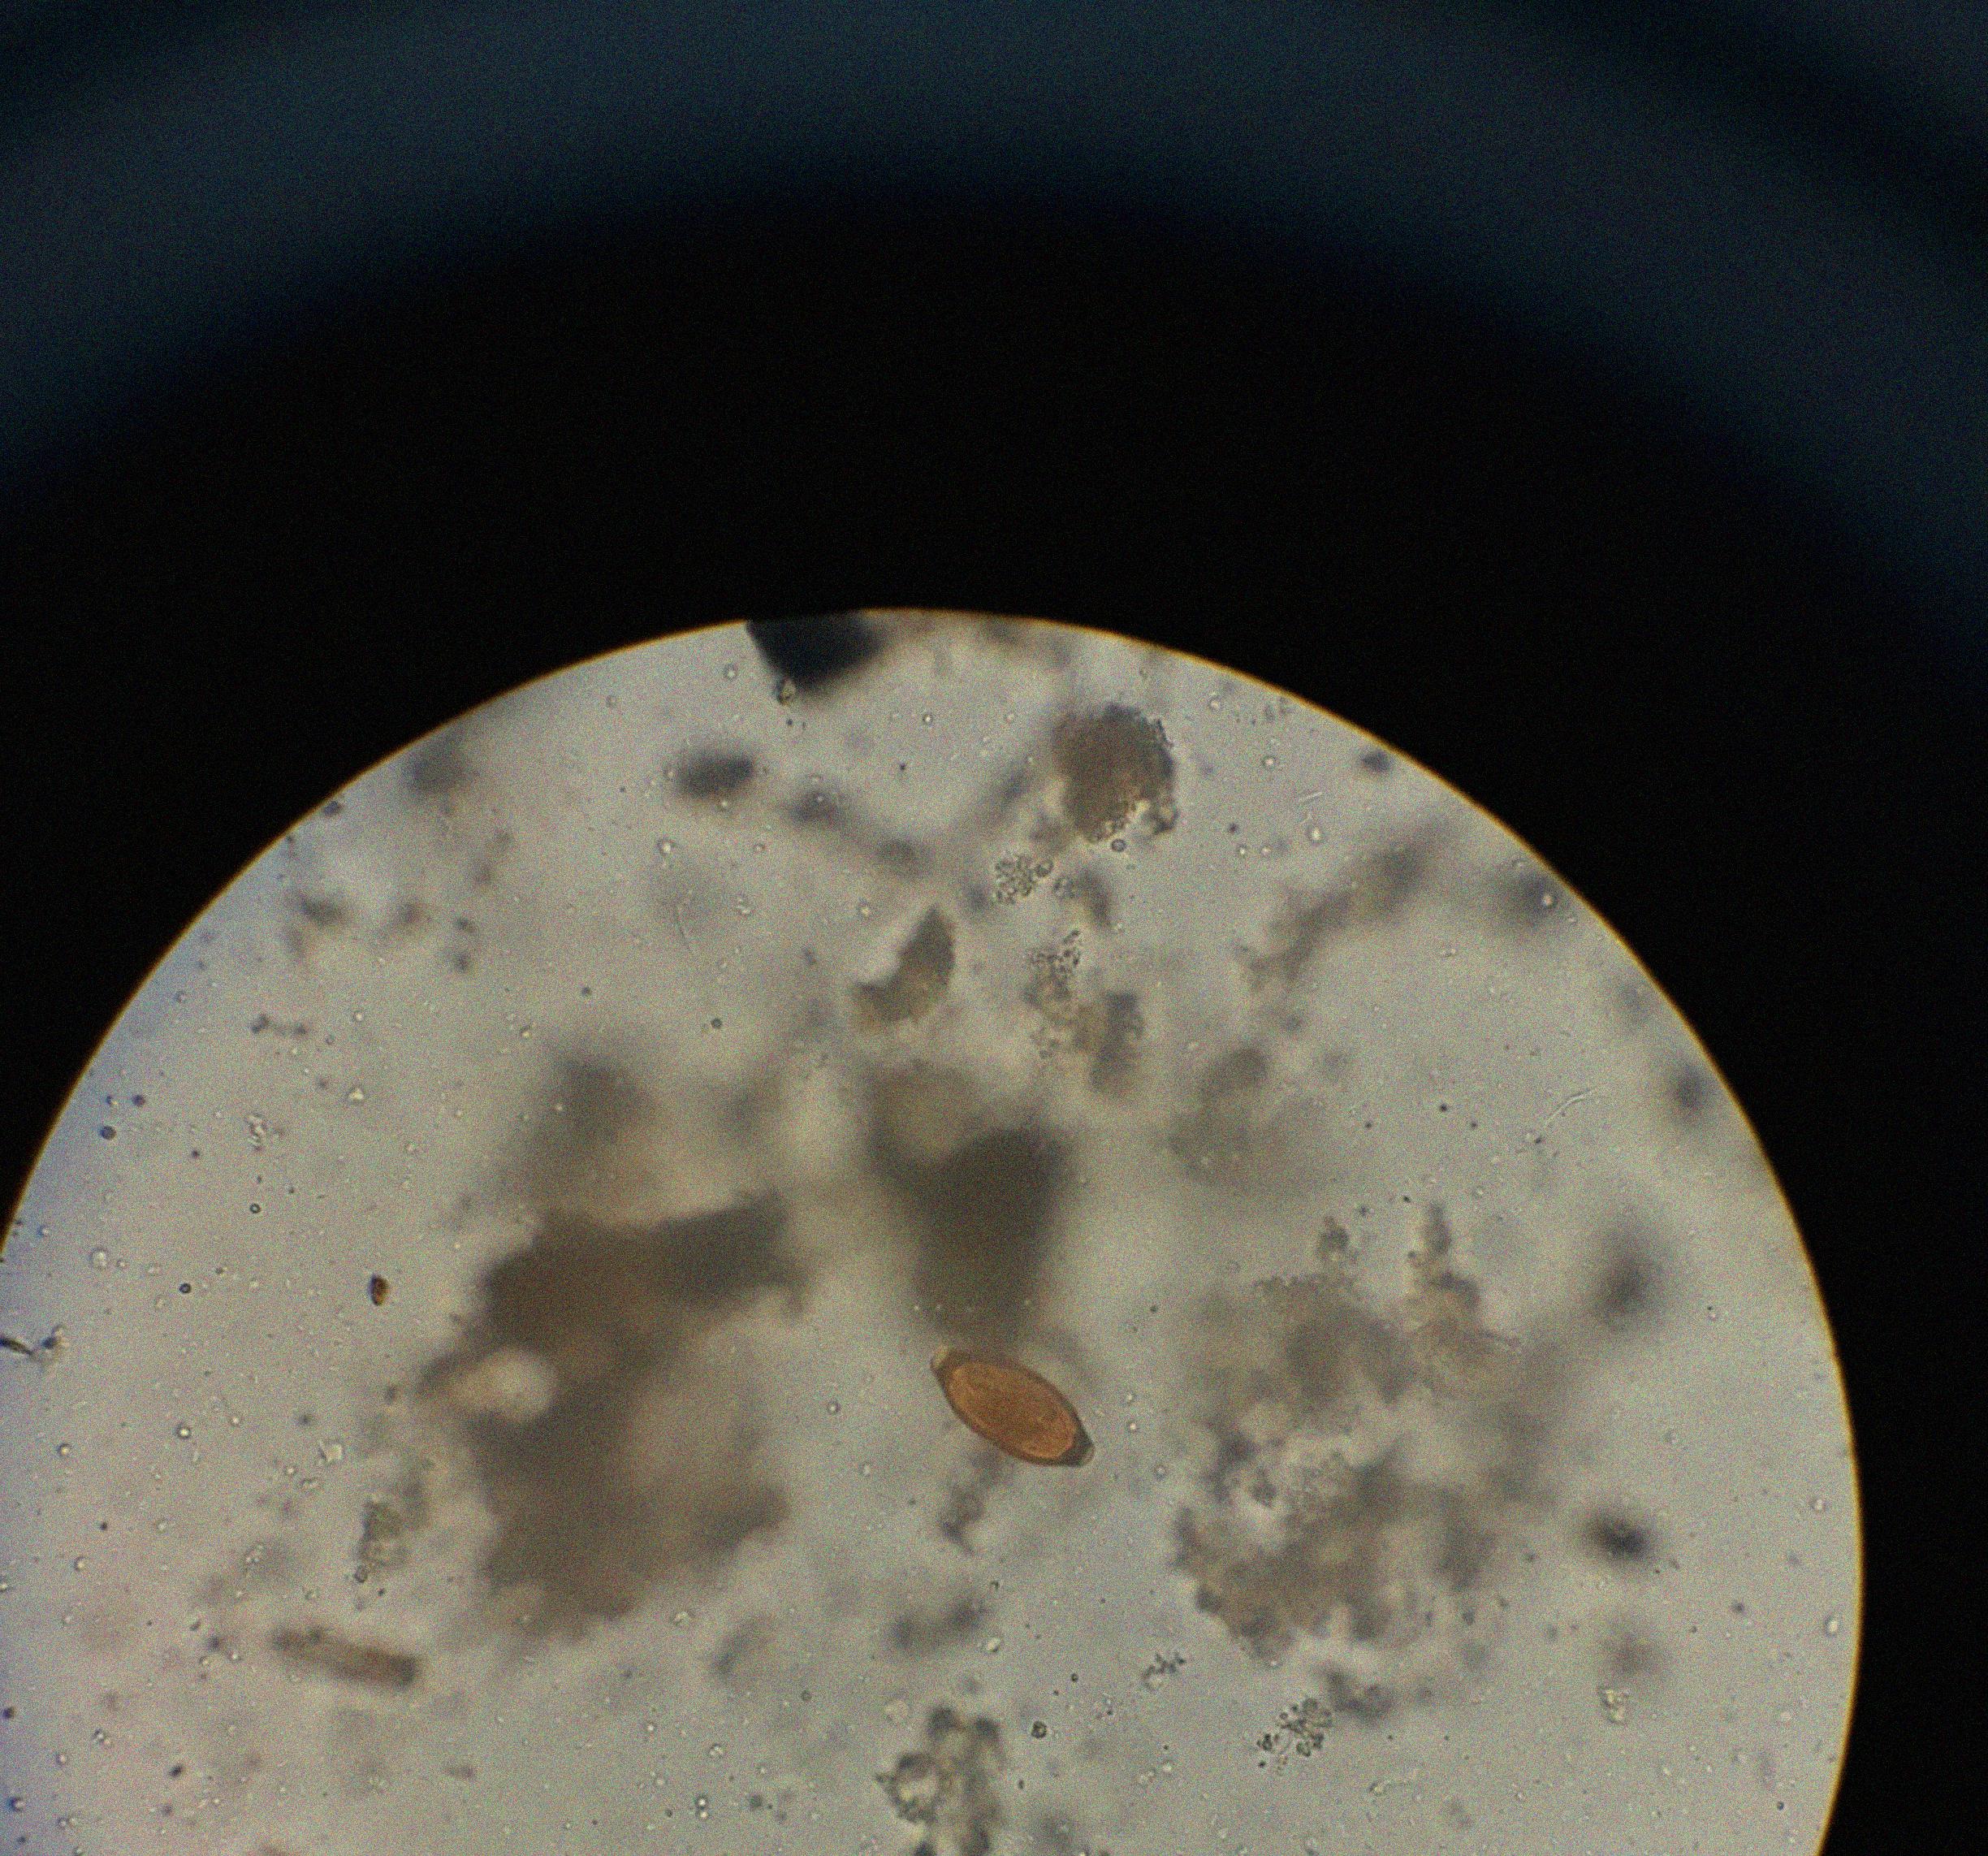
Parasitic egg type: Trichuris trichiura